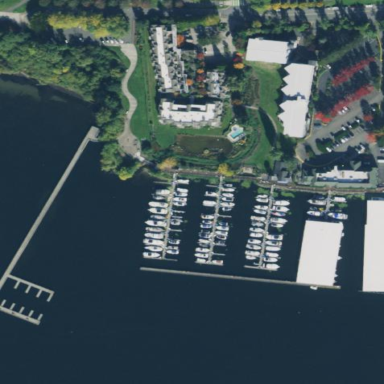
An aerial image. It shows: Marina area for leisure land.